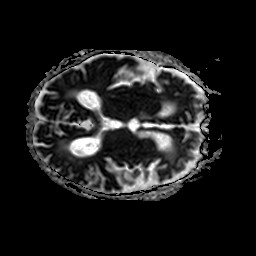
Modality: ADC
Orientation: axial
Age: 85
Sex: male
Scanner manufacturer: philips
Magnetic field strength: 1.5 T
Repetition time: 4.692 s
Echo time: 0.07716 s